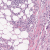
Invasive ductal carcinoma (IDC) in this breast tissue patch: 1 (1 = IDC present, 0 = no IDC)